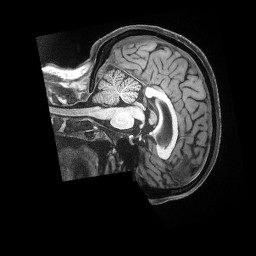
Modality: T1w
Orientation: sagittal
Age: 51
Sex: female
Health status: ill
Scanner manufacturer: siemens
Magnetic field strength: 3 T
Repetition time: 2.5 s
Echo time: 0.00181 s